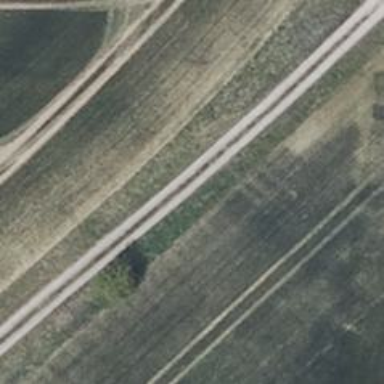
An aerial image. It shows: Track road with grade3 tracktype.